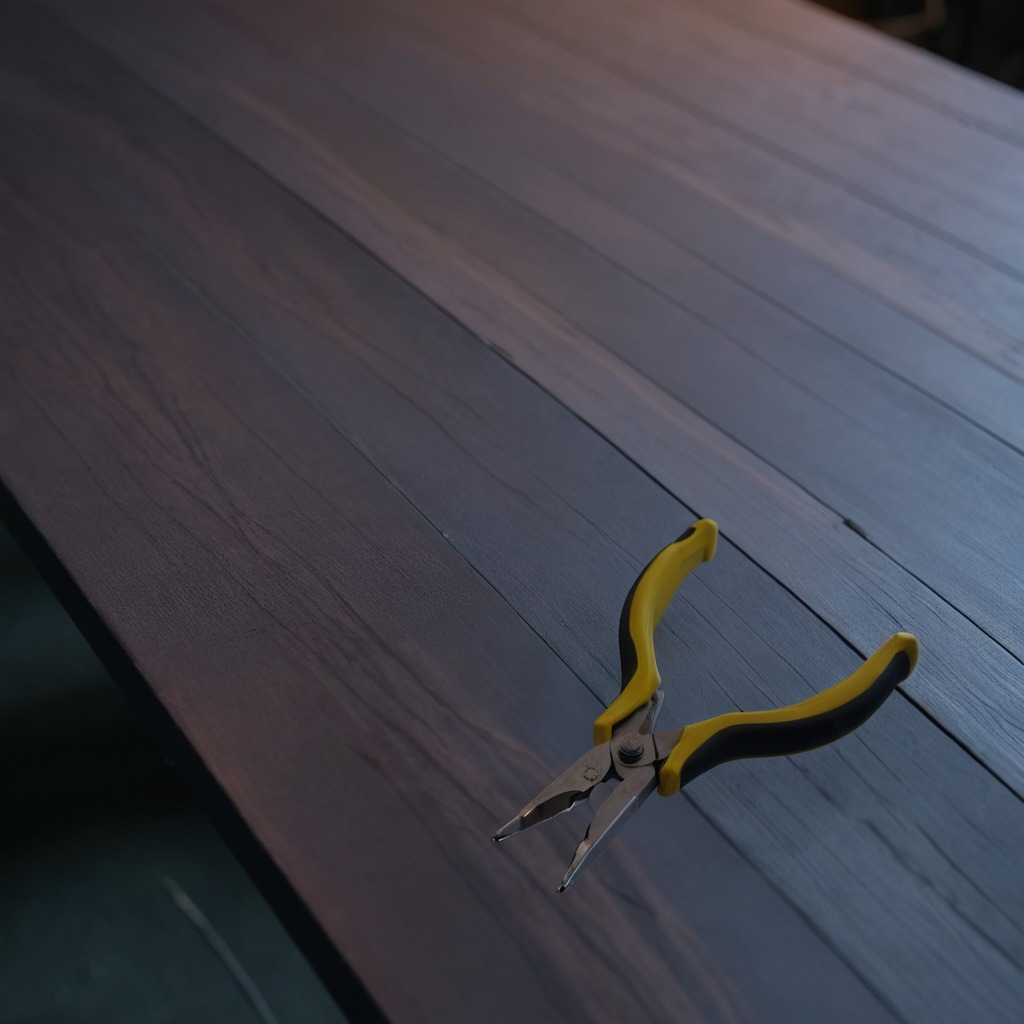
A plier is lying on the old table in the small garage at twilight.